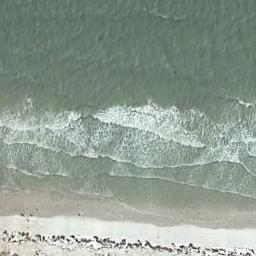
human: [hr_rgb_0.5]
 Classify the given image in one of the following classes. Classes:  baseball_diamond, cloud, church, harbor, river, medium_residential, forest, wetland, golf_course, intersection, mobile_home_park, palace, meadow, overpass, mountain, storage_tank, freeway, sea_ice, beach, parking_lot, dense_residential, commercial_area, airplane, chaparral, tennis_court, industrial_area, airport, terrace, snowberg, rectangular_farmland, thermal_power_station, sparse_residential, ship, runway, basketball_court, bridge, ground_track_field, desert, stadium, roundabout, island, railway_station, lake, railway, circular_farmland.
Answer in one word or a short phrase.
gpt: beach